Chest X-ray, PA view. Patient: 59 years old, sex M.
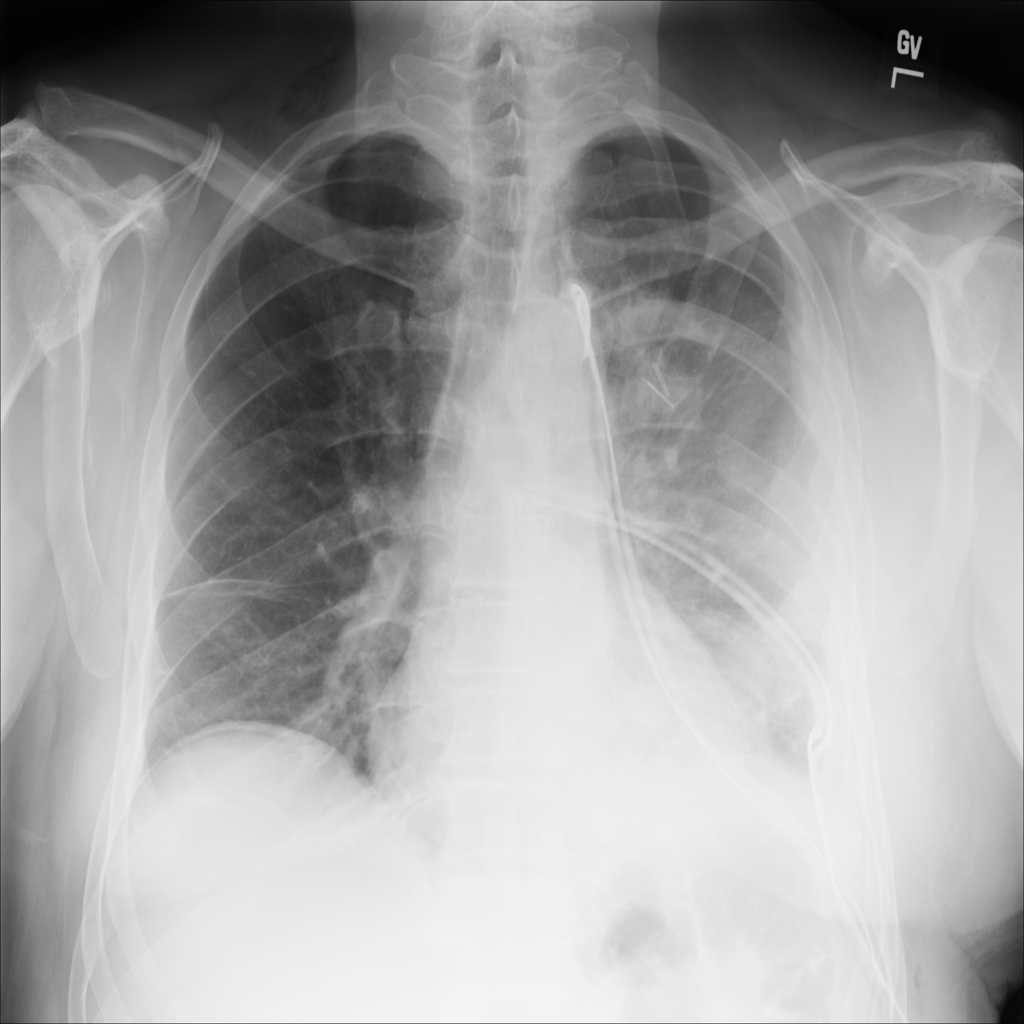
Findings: No Finding